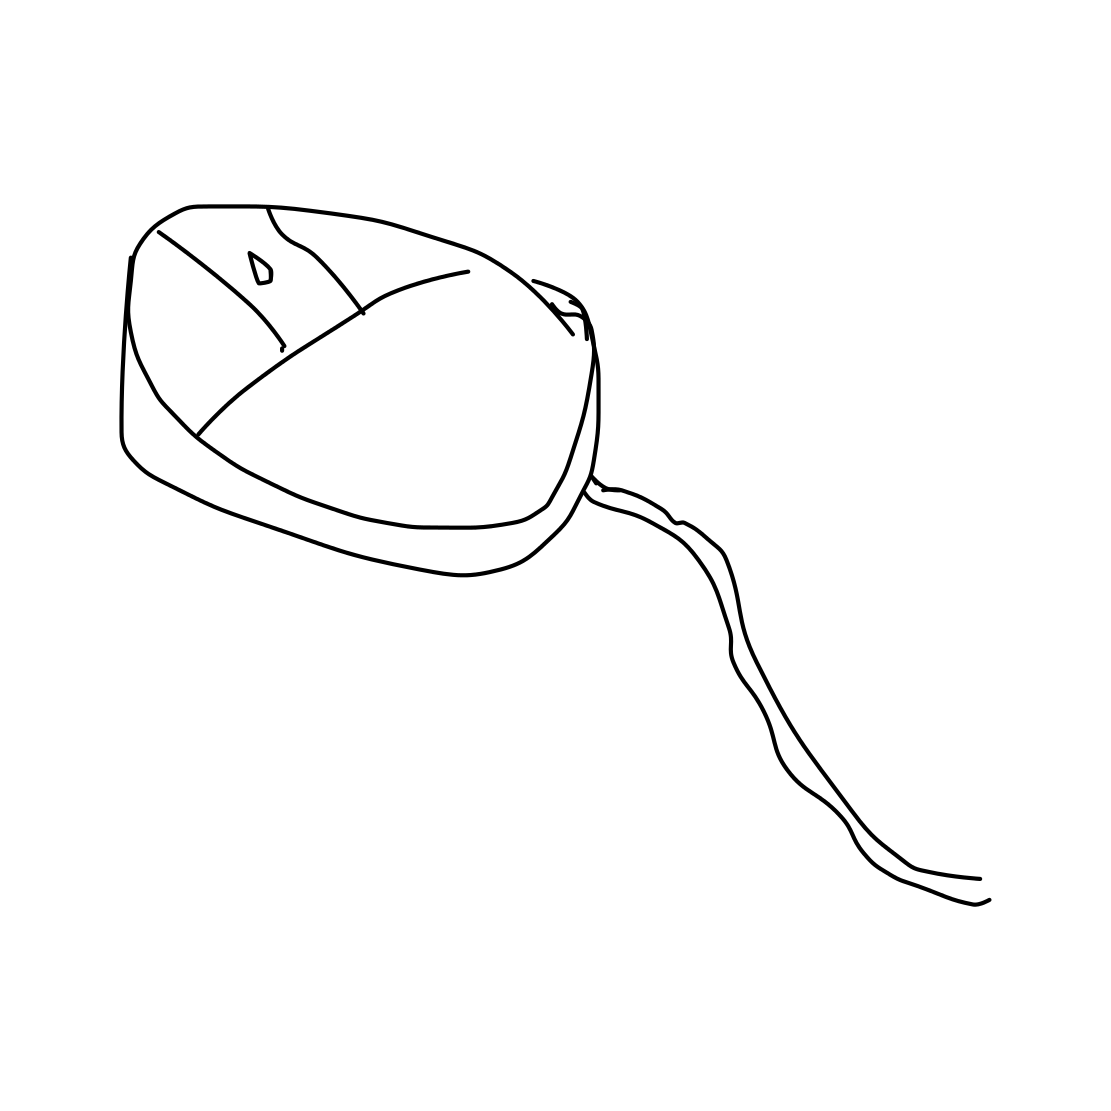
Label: computer-mouse